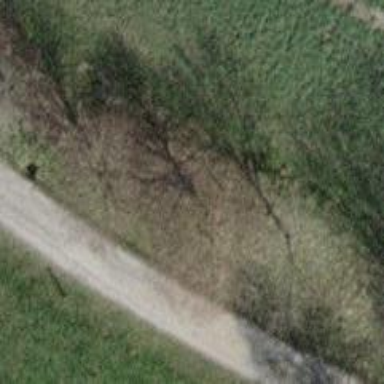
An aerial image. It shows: Row of trees in natural setting.